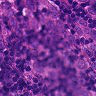
Metastatic tissue present: yes